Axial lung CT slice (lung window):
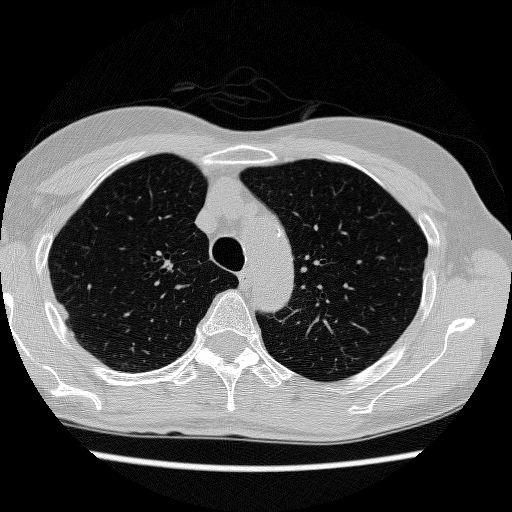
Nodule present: no